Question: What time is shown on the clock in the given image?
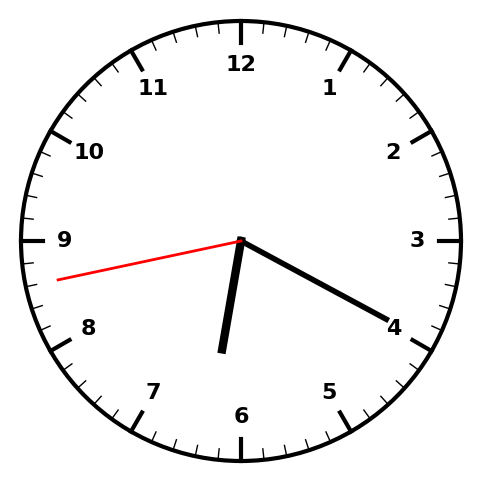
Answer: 06:19:43